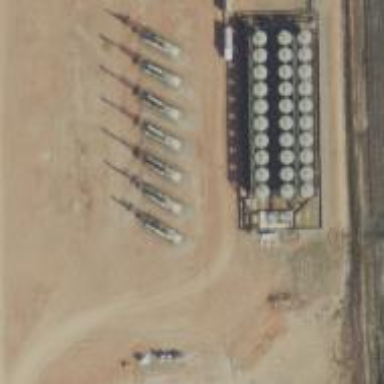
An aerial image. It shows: Storage tank with man-made structure.